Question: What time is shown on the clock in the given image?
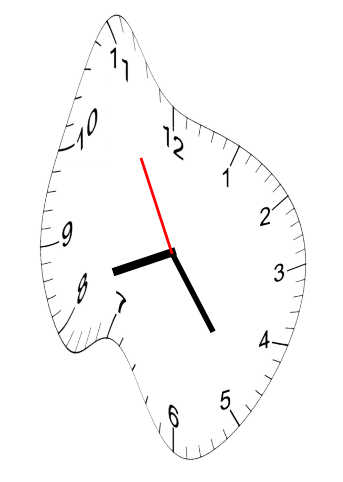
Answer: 08:23:55